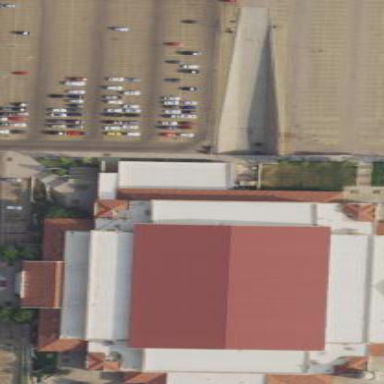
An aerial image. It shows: Stadium building with basketball court.